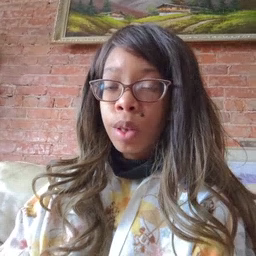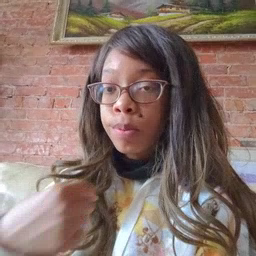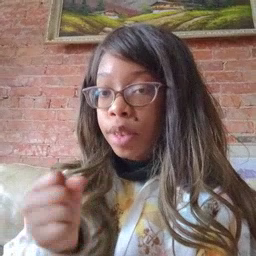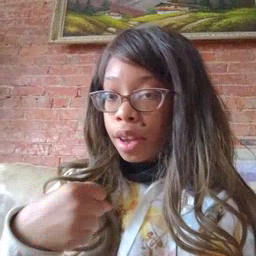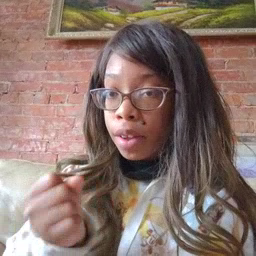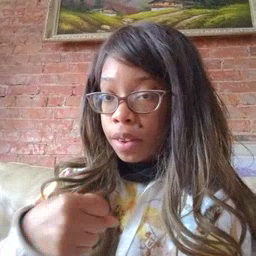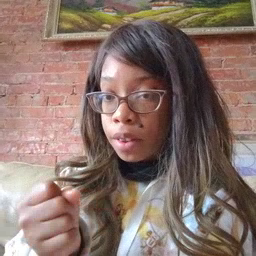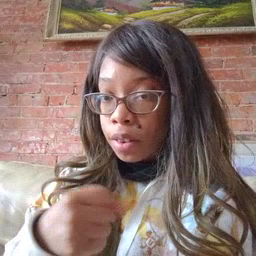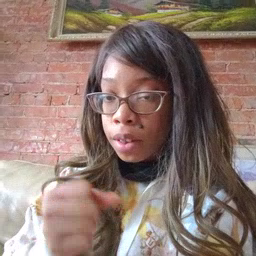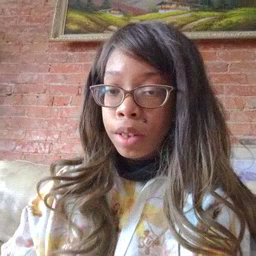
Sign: make